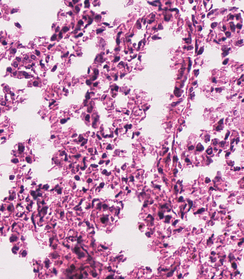
Tumor epithelial tissue: no
Tumor-associated stroma tissue: no
Normal tissue: yes